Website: home-depot
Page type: payment
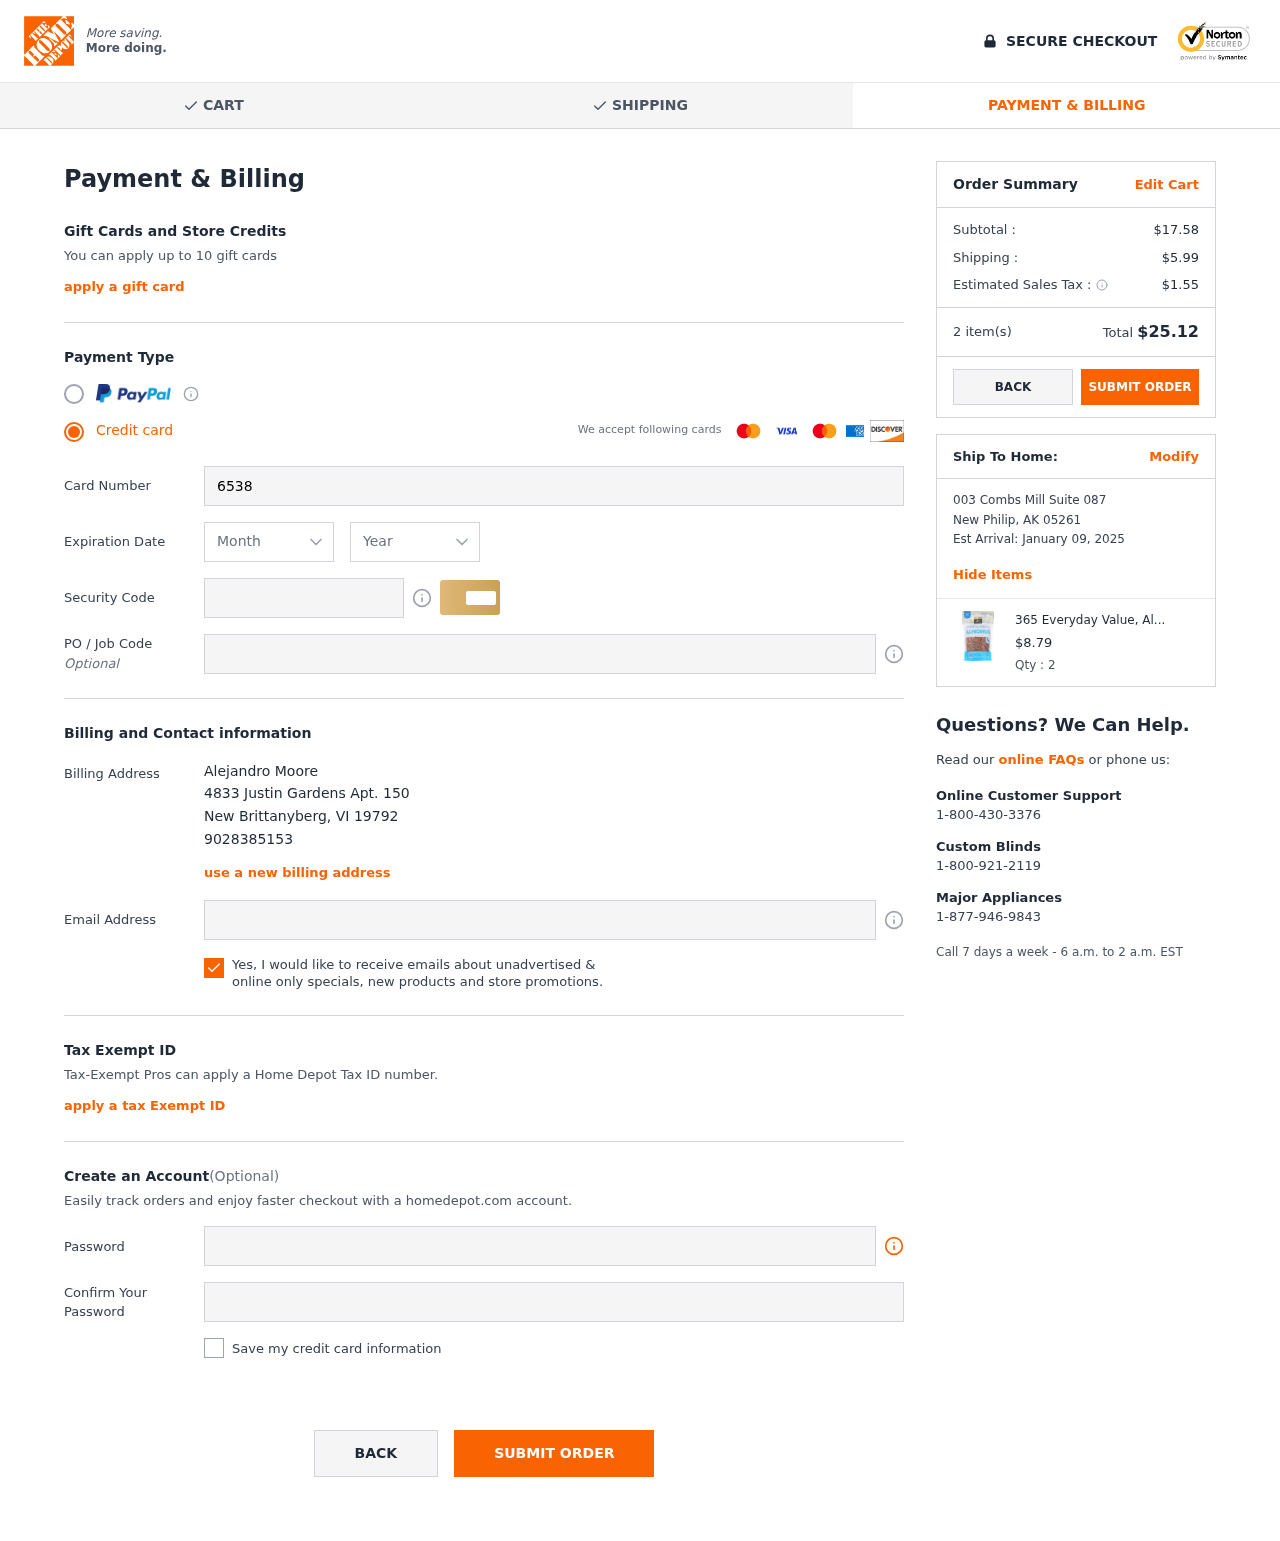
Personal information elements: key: PII_CARD_CVV
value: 183
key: PII_CARD_EXPIRY_MONTH
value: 11
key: PII_CARD_EXPIRY_YEAR
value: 26
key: PII_CARD_NUMBER
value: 6538 6604 7440 2558
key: PII_CITY
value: New Brittanyberg
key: PII_CITY2
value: New Philip
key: PII_EMAIL
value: alejandromoore@hotmail.com
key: PII_FULLNAME
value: Alejandro Moore
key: PII_PHONE
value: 9028385153
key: PII_POSTCODE
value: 19792
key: PII_POSTCODE2
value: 05261
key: PII_STATE_ABBR
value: VI
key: PII_STATE_ABBR2
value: AK
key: PII_STREET
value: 4833 Justin Gardens Apt. 150
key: PII_STREET2
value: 003 Combs Mill Suite 087
Product elements: key: PRODUCT1_NAME
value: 365 Everyday Value, Almonds, Roasted & Unsalted, 16 oz
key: PRODUCT1_PRICE
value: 8.79
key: PRODUCT1_QUANTITY
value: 2
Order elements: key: ORDER_SUBTOTAL
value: $17.58
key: ORDER_SHIPPING_COST
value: $5.99
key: ORDER_TAX
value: $1.55
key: ORDER_NUM_ITEMS
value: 2 item(s)
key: ORDER_TOTAL
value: $25.12
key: ORDER_DELIVERY_DATE
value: January 09, 2025